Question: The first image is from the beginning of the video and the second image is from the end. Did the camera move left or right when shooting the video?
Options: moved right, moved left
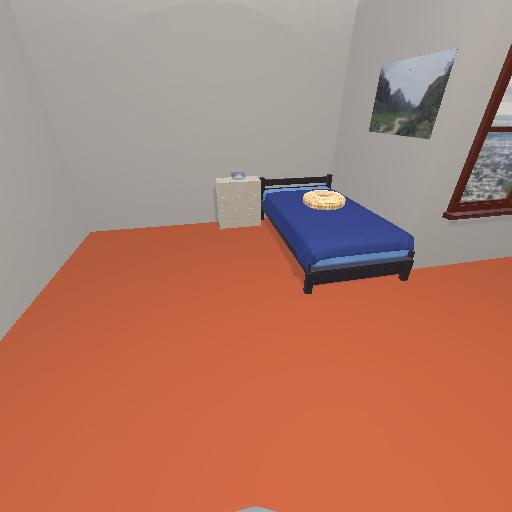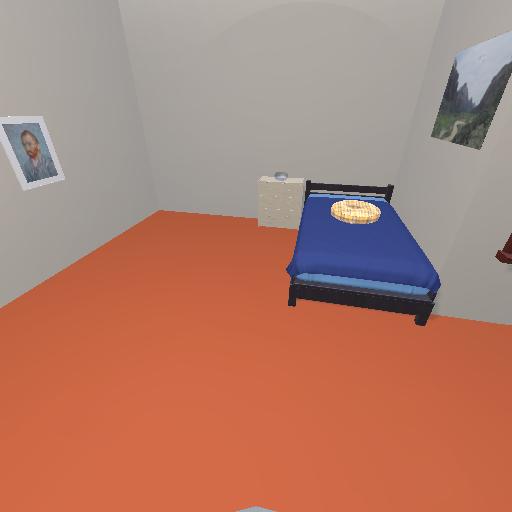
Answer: moved right